Question: Sometimes when I use a textbox it is not possible to scroll all the way down to see the last words.
I've included an example with three textboxes with identical content, but different widths. The one to the left does not show all words.
Move to the end of a textbox by selecting it and then press 'ctrl'+'end'. When I do this for the textbox to the left ('_tb1'), I cannot see the cursor and I cannot see the last words. It seems as the cursor and words are 'below' the textbox. I can though mark and copy the text that is not shown. The last word should be "si+", see code below. I've verified that the 'Text' property of the textbox contains all text.
This has so far only happened when I use 'TextWrapping="Wrap"' and for certain widths.
Any suggestions on how to fix it?

'''
<UserControl x:Class="Silverlight4TextBoxProblem.MainPage"
xmlns="http://schemas.microsoft.com/winfx/2006/xaml/presentation"
xmlns:x="http://schemas.microsoft.com/winfx/2006/xaml">
<Grid Width="500" Height="150">
<Grid.ColumnDefinitions>
<ColumnDefinition Width="Auto"/>
<ColumnDefinition Width="Auto"/>
<ColumnDefinition Width="Auto"/>
<ColumnDefinition Width="*"/>
</Grid.ColumnDefinitions>
<TextBox Name="_tb1" Grid.Column="0" TextWrapping="Wrap"
FontFamily="Arial" FontSize="12"
VerticalScrollBarVisibility="Visible"
Width="100"/>
<TextBox Name="_tb2" Grid.Column="1" TextWrapping="Wrap"
FontFamily="Arial" FontSize="12"
VerticalScrollBarVisibility="Visible"
Width="75"/>
<TextBox Name="_tb3" Grid.Column="2" TextWrapping="Wrap"
FontFamily="Arial" FontSize="12"
VerticalScrollBarVisibility="Visible"
Width="150"/>
<Button Grid.Column="3" Click="ButtonClick" Content="Assert _tb1"/>
</Grid>
</UserControl>
'''
Code-behind
'''
public partial class MainPage : UserControl
{
private readonly string ErrorText = @"Lorem ipsum dolor sit amet+++," + Environment.NewLine
+ "consectetur adipisicing elit, sed do eiusmod" + Environment.NewLine
+ "tempor incididunt ut labore et dolore magna aliqua. Ut enim ad minim veniam," + Environment.NewLine
+ "quis nostrud exercitation ullamco laboris nisi ut aliquip ex ea commodo" + Environment.NewLine
+ "consequat. Duis aute irure dolor in reprehenderit in voluptate velit esse" + Environment.NewLine
+ "cillum dolore eu fugiat nulla pariatur. Excepteur sint occaecat cupidatat non" + Environment.NewLine
+ "proident, sunt in culpa qui officia deserunt mollit anim id est laborum. Lorem" + Environment.NewLine
+ "ipsum dolor sit amet, consectetur adipisicing elit, sed do eiusmod tempor" + Environment.NewLine
+ "incididunt ut labore et dolore magna aliqua. Ut enim ad minim veniam, quis" + Environment.NewLine
+ "nostrud exercitation ullamco laboris nisi ut aliquip ex ea commodo consequat." + Environment.NewLine
+ "Duis aute irure dolor in reprehenderit in voluptate velit esse cillum dolore eu" + Environment.NewLine
+ "fugiat nulla pariatur. Excepteur sint occaecat cupidatat non proident, sunt in" + Environment.NewLine
+ "culpa qui officia deserunt mollit anim id est laborum. Lorem ipsum dolor sit" + Environment.NewLine
+ "amet, consectetur adipisicing elit, sed do eiusmod tempor incididunt ut labore" + Environment.NewLine
+ "et dolore magna aliqua. Ut enim ad minim veniam, quis nostrud exercitation" + Environment.NewLine
+ "ullamco laboris nisi ut aliquip ex ea commodo consequat. Duis aute irure dolor" + Environment.NewLine
+ "in reprehenderit in voluptate velit esse cillum dolore eu fugiat nulla" + Environment.NewLine
+ "pariatur. Excepteur sint occaecat cupidatat non proident, sunt in culpa qui" + Environment.NewLine
+ "officia deserunt mollit anim id est laborum. Lorem ipsum dolor sit amet," + Environment.NewLine
+ "consectetur adipisicing elit, sed do eiusmod tempor incididunt ut labore et" + Environment.NewLine
+ "dolore magna aliqua. Ut enim ad minim veniam, quis nostrud exercitation ullamco" + Environment.NewLine
+ "laboris nisi ut aliquip ex ea commodo consequat. Duis aute irure dolor in" + Environment.NewLine
+ "reprehenderit in voluptate velit esse cillum dolore eu fugiat nulla pariatur." + Environment.NewLine
+ "Excepteur sint occaecat cupidatat non proident, sunt in culpa qui officia" + Environment.NewLine
+ "deserunt mollit anim id est laborum. Lorem ipsum dolor si+";
public MainPage()
{
InitializeComponent();
_tb1.Text = ErrorText;
_tb2.Text = ErrorText;
_tb3.Text = ErrorText;
}
private void ButtonClick(object sender, RoutedEventArgs e)
{
MessageBox.Show(_tb1.Text.Last().ToString());
}
}
'''
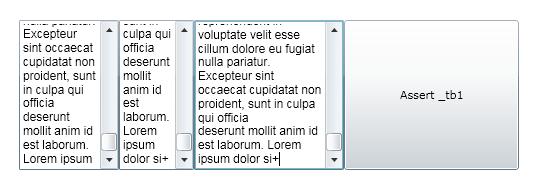
Answer: So I've had the exact same propblem. Depending on you requirements this can be solved by using a RichTextBox instead. And as a bonus it appears as if you get faster scrolling.
However, a RTB doesn't have a text property or a max length property to bind to. I solved this by inheriting a RTB to my CustomTextBox.
If you hook up to the event contentchanged
'''
public class CustomTextBox : RichTextBox
{
public CustomTextBox()
{
ContentChanged += HandleContentChanged;
}
...
'''
and then
'''
private void HandleContentChanged(object sender, ContentChangedEventArgs e)
{
var text = GetContent(out blocks);
Text = text;
}
'''
and add the TextProperty to bind to
'''
public static readonly DependencyProperty TextProperty =
DependencyProperty.Register("Text", typeof(string), typeof(CustomTextBox), new PropertyMetadata(string.Empty, HandleTextChanged));
private static void HandleTextChanged(DependencyObject d, DependencyPropertyChangedEventArgs e)
{
var customTextBox = (CustomTextBox)d;
var newValue = (string)e.NewValue;
//This method is only run when set from codebehind
UpdateOnTextChange(customTextBox, newValue);
}
private static void UpdateOnTextChange(CustomTextBox customTextBox, string newValue)
{
int blocks;
if (customTextBox.GetContent(out blocks) != newValue)
{
var binding = customTextBox.GetBindingExpression(TextProperty);
customTextBox.Blocks.Clear();
var value = EnsureString(newValue);
customTextBox.Selection.Text = value;
if (customTextBox.HasTextChanges)
{
customTextBox.HasTextChanges = false;
//reset binding...
if (binding != null)
{
customTextBox.SetBinding(TextProperty, binding.ParentBinding);
}
}
var bindingExpression = customTextBox.GetBindingExpression(TextProperty);
if (bindingExpression != null)
bindingExpression.UpdateSource();
}
}
'''
And since you will want to be able to get the content of the CustomTextBox as a string:
'''
public string GetContent(out int blocks)
{
var builder = new StringBuilder();
blocks = 0;
foreach (var run in Blocks.OfType<Paragraph>().Select(paragraph => paragraph.Inlines.FirstOrDefault()).OfType<Run>())
{
blocks++;
builder.Append(run.Text);
builder.Append(Environment.NewLine);
}
var content = builder.ToString();
if (content.EndsWith(Environment.NewLine, StringComparison.CurrentCulture))
content = content.Substring(0, content.Length - 2);
return content ?? string.Empty;
}
'''